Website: apple
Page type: customer-info-address
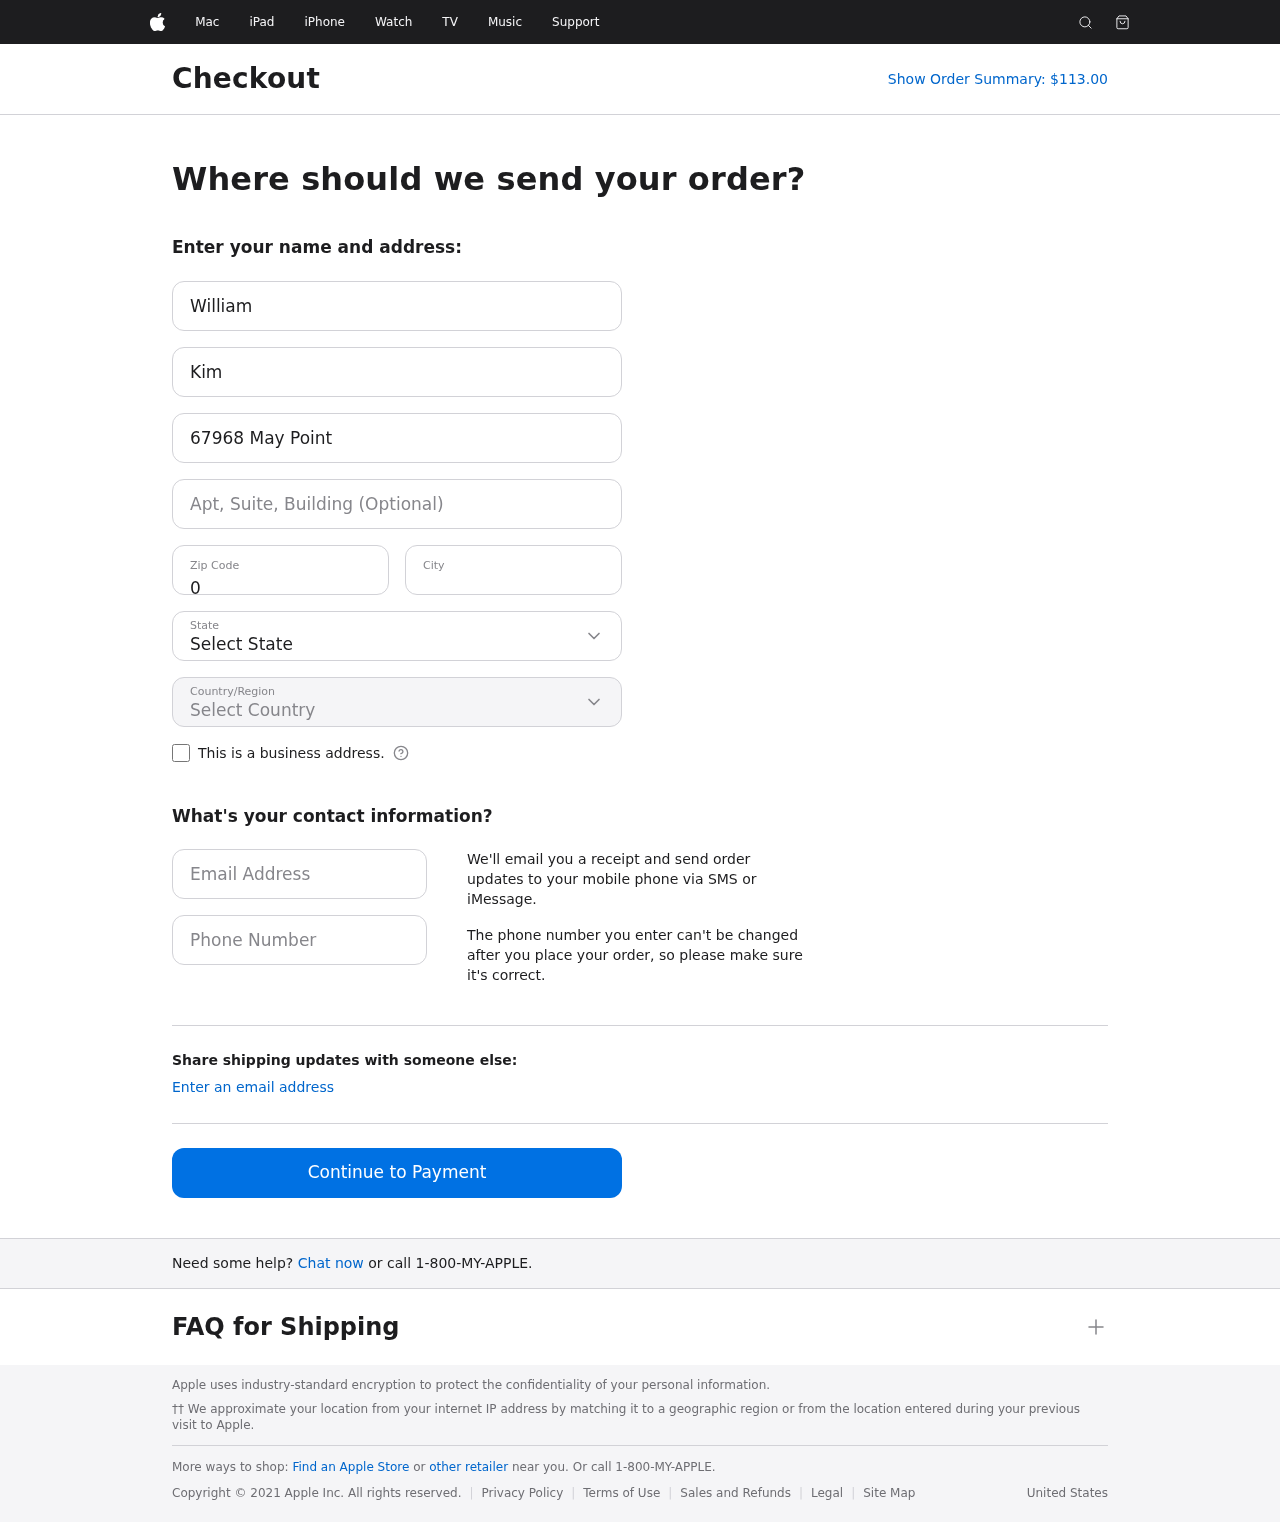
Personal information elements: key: PII_CITY
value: Marychester
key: PII_COUNTRY
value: United States
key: PII_EMAIL
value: william.kim@hotmail.com
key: PII_FIRSTNAME
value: William
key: PII_LASTNAME
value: Kim
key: PII_PHONE
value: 9763251384
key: PII_POSTCODE
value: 03550
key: PII_STATE
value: MP
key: PII_STREET
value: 67968 May Point
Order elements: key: ORDER_TOTAL
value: Show Order Summary: $113.00